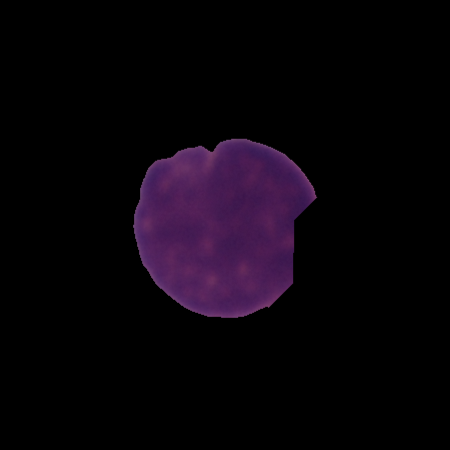
Label: healthy